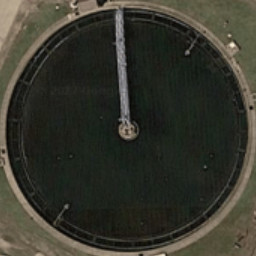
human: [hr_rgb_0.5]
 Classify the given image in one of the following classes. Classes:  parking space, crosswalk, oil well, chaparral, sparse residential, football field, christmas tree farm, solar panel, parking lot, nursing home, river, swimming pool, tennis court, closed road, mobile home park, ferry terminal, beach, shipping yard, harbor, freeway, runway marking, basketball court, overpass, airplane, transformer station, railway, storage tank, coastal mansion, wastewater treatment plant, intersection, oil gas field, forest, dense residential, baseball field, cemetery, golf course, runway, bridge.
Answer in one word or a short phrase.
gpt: wastewater treatment plant